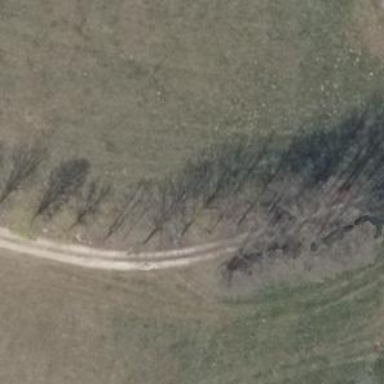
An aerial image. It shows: Row of trees in natural setting.